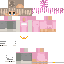
A female human skin with pale skin, wearing brown long hair dressed in a red tshirt and gray pants, featuring a closed mouth.